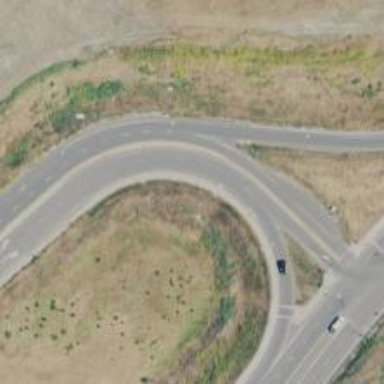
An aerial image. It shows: Trunk link highway.